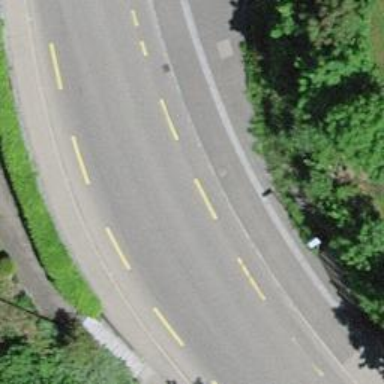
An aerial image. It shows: Secondary road with asphalt surface. There is designated cycle lane on the left side.